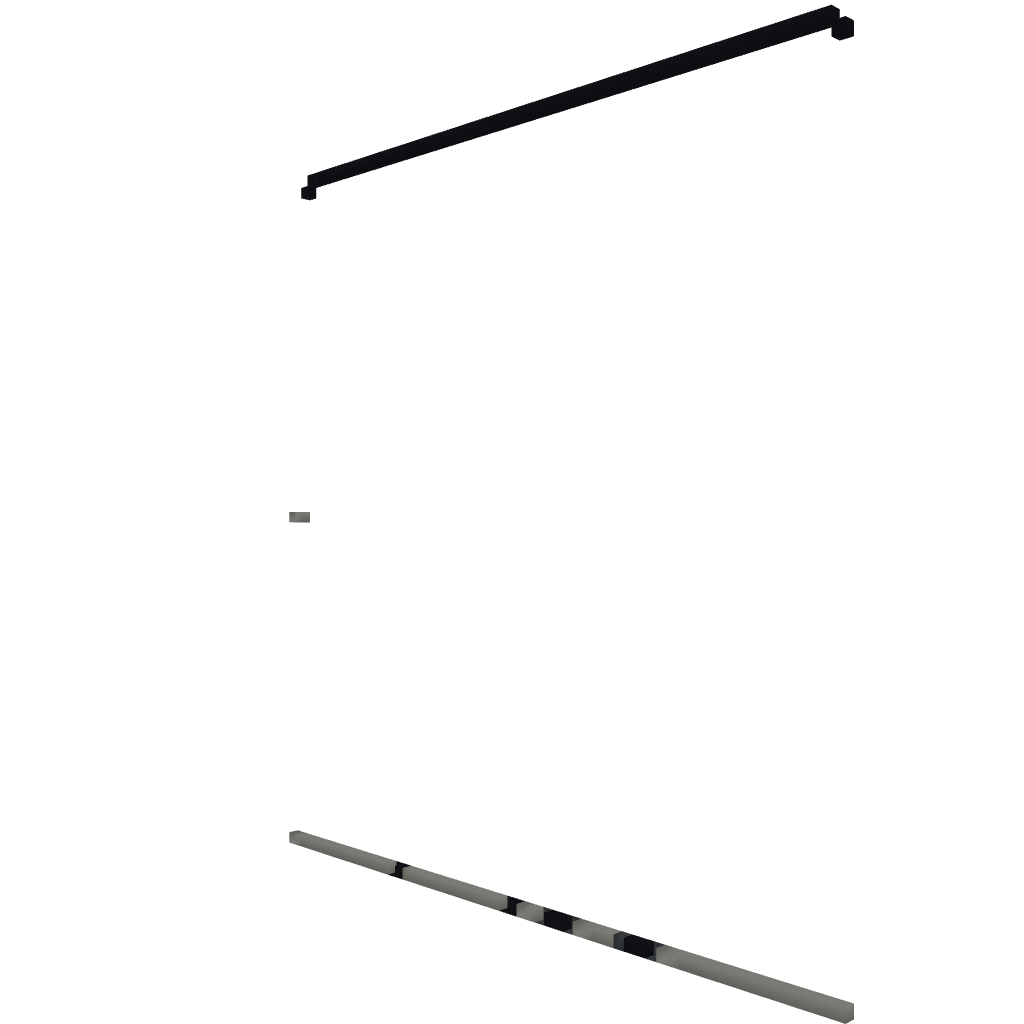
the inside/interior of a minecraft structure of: PokéCenter 8-Bit POKÈMON RED